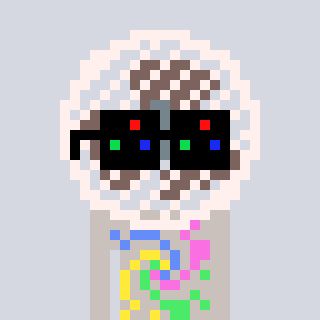
a pixel art character with square black sunglasses, a fan-shaped head and a foggrey-colored body on a cool background